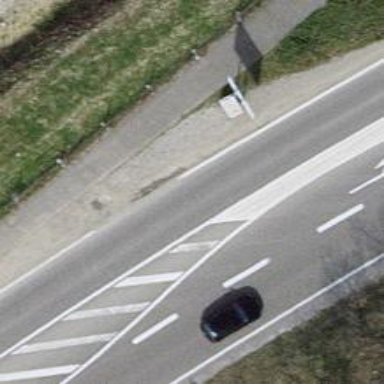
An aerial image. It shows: Primary road with asphalt surface.